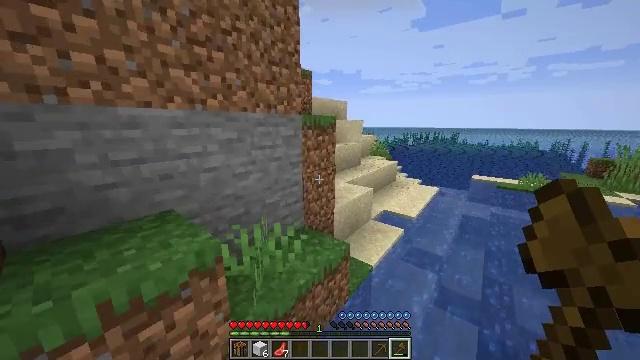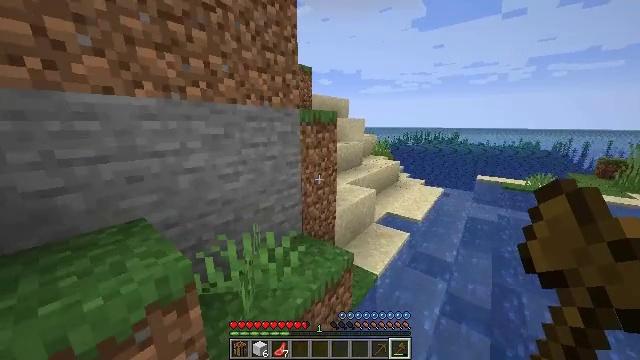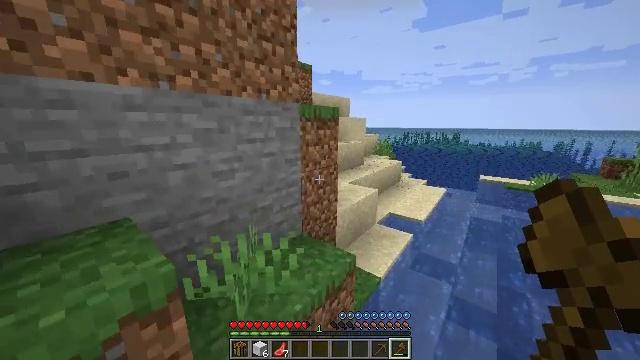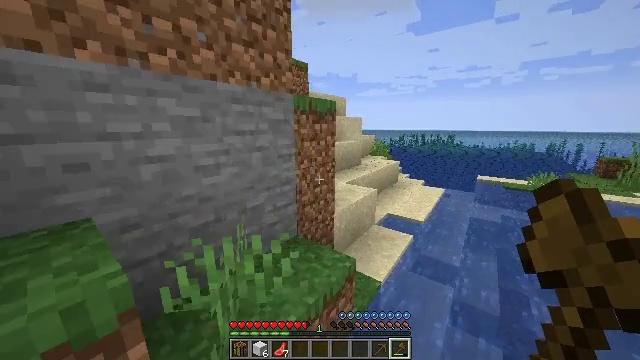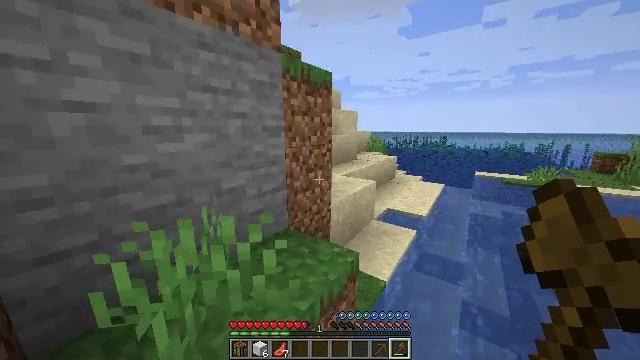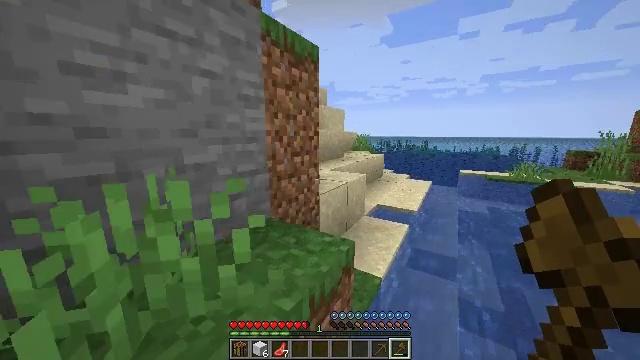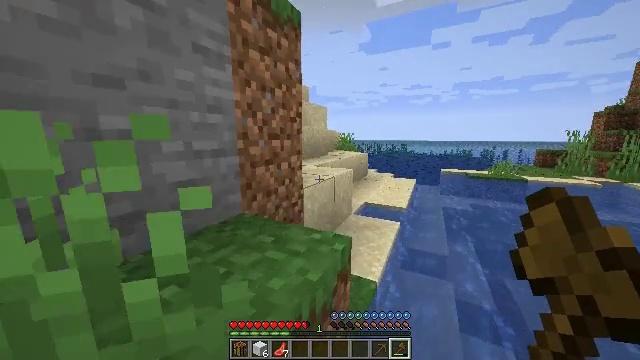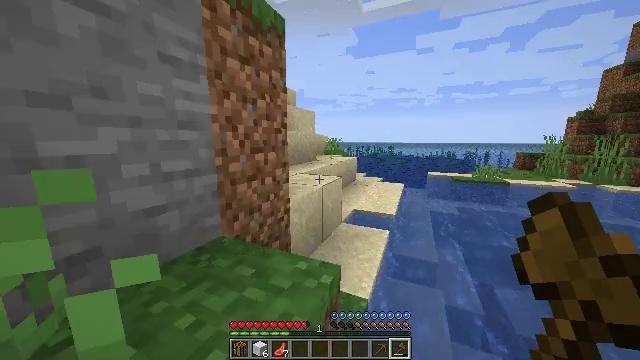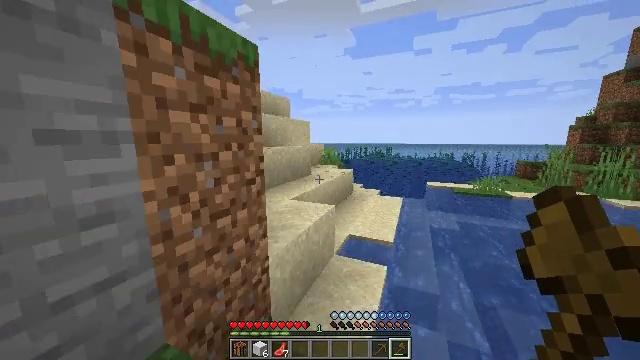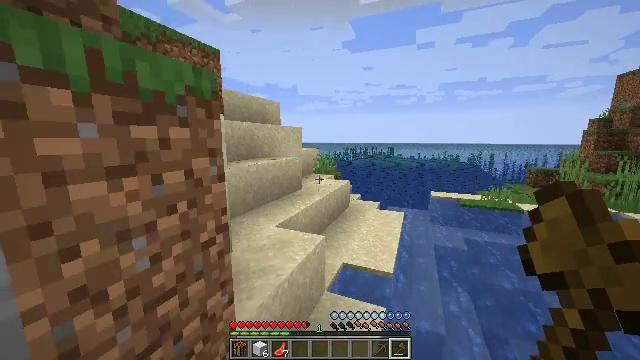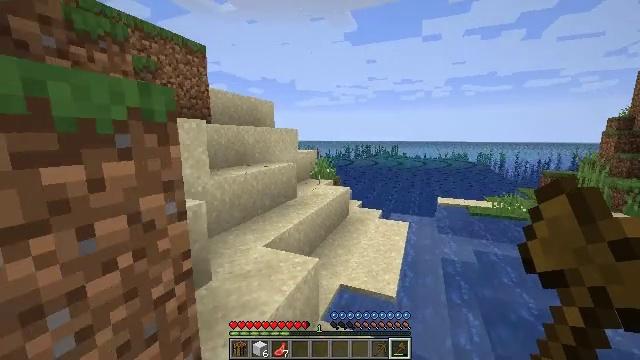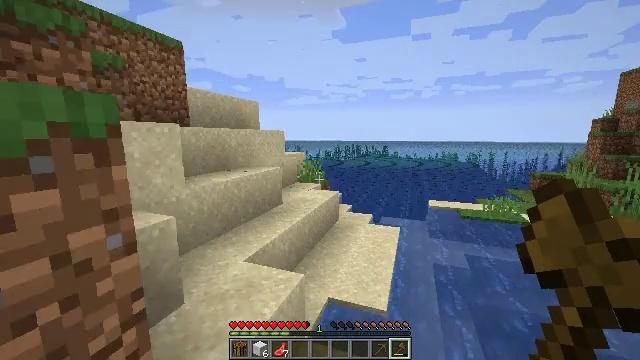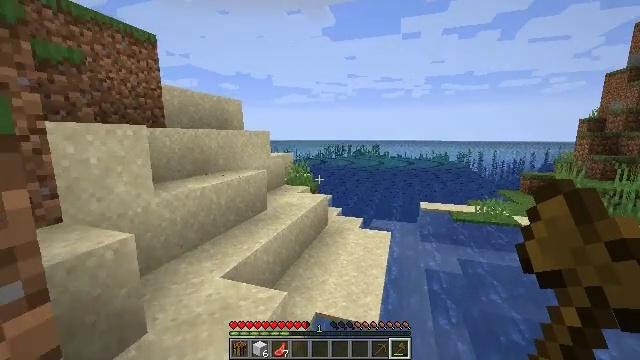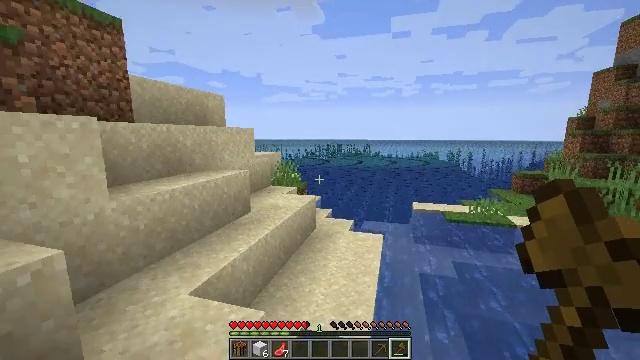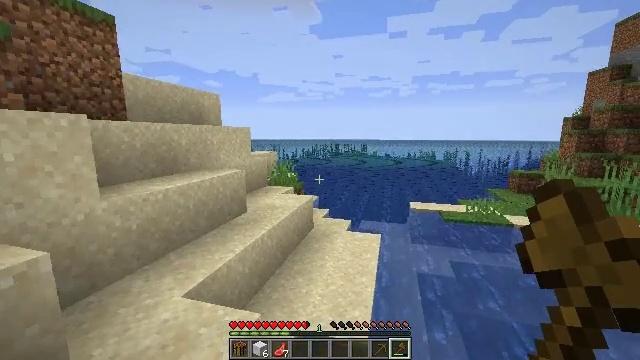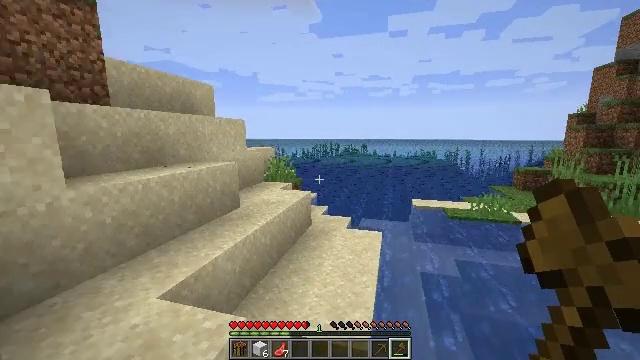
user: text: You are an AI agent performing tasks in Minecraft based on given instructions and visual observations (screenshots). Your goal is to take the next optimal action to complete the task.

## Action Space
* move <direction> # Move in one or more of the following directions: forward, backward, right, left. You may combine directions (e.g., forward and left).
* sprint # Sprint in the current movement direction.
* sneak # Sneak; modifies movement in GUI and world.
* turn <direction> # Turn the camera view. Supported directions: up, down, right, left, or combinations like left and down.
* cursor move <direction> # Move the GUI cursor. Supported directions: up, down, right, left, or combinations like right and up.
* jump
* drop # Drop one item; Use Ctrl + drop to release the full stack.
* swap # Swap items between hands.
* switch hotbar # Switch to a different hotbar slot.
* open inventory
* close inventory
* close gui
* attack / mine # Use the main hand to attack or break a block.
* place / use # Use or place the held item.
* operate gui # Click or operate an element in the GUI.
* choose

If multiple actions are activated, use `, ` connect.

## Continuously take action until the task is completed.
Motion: motion action
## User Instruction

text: Collect kelp plant from the sea.
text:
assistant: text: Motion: move forward, jump
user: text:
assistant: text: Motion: move forward, jump
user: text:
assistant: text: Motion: move forward, turn right, jump
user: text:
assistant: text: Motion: move forward, turn right, jump
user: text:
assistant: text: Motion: move forward, sprint, turn right and up, jump
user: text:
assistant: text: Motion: move forward, sprint, turn right and up, jump
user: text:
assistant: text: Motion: move forward, sprint, turn right, jump
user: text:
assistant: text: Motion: move forward, sprint, jump
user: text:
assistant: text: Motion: move forward, jump
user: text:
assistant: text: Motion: move forward, jump
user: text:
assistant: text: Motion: move forward, turn right, jump
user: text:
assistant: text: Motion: move forward, turn right, jump
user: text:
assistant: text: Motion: move forward, turn right, jump
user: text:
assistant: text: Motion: move forward, jump
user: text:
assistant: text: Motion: move forward, jump
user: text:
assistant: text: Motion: move forward, jump
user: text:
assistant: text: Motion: move forward, turn left, jump
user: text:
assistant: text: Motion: move forward, sprint, turn left, jump
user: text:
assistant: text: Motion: move forward, sprint, turn left, jump
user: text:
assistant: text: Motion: move forward, sprint, turn left, jump
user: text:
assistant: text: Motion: move forward, sprint, jump
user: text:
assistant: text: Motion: move forward, jump
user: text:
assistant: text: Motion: move forward, jump
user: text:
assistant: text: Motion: move forward, jump
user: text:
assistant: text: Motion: move forward, jump
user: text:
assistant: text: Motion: move forward, turn left, jump
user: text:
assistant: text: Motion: move forward, turn left, jump
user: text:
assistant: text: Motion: move forward, turn left, jump
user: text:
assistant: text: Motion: move forward, sprint, turn left, jump
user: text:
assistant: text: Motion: move forward, sprint, turn left, jump